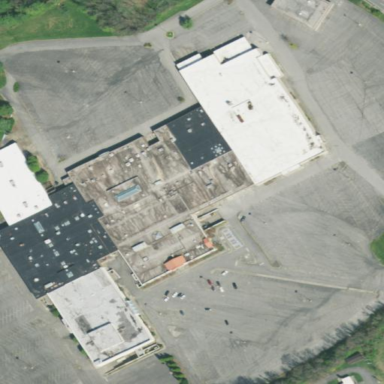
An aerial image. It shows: Building that serves as casino.